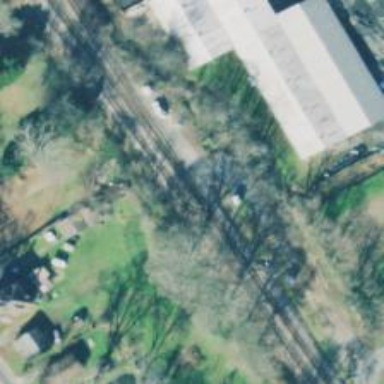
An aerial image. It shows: Site related to railway infrastructure.